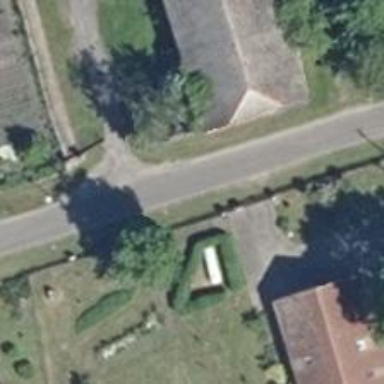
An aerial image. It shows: Driveway leading to service road.